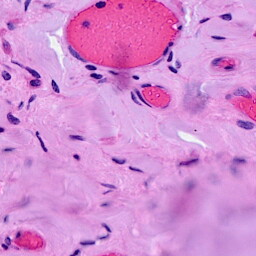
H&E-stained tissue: Breast